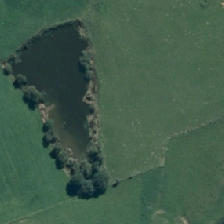
Land cover: lake_pond